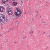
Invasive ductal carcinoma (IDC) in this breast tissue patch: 0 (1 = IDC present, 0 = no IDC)